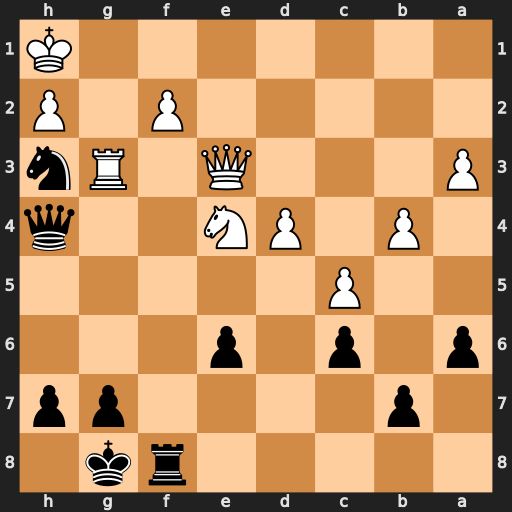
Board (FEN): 5rk1/1p4pp/p1p1p3/2P5/1P1PN2q/P3Q1Rn/5P1P/7K
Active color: b
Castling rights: -
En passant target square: -
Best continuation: Qxe4+ Qxe4 Nxf2+ Kg2 Nxe4